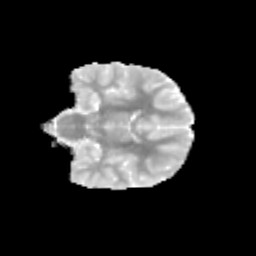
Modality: MD
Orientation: coronal
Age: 10
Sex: female
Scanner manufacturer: siemens
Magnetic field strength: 3 T
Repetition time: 3.8 s
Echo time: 0.07 s